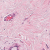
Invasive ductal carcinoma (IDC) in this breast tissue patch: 0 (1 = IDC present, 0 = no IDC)